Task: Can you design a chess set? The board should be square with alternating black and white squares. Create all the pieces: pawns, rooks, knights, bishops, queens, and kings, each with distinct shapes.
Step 5252:
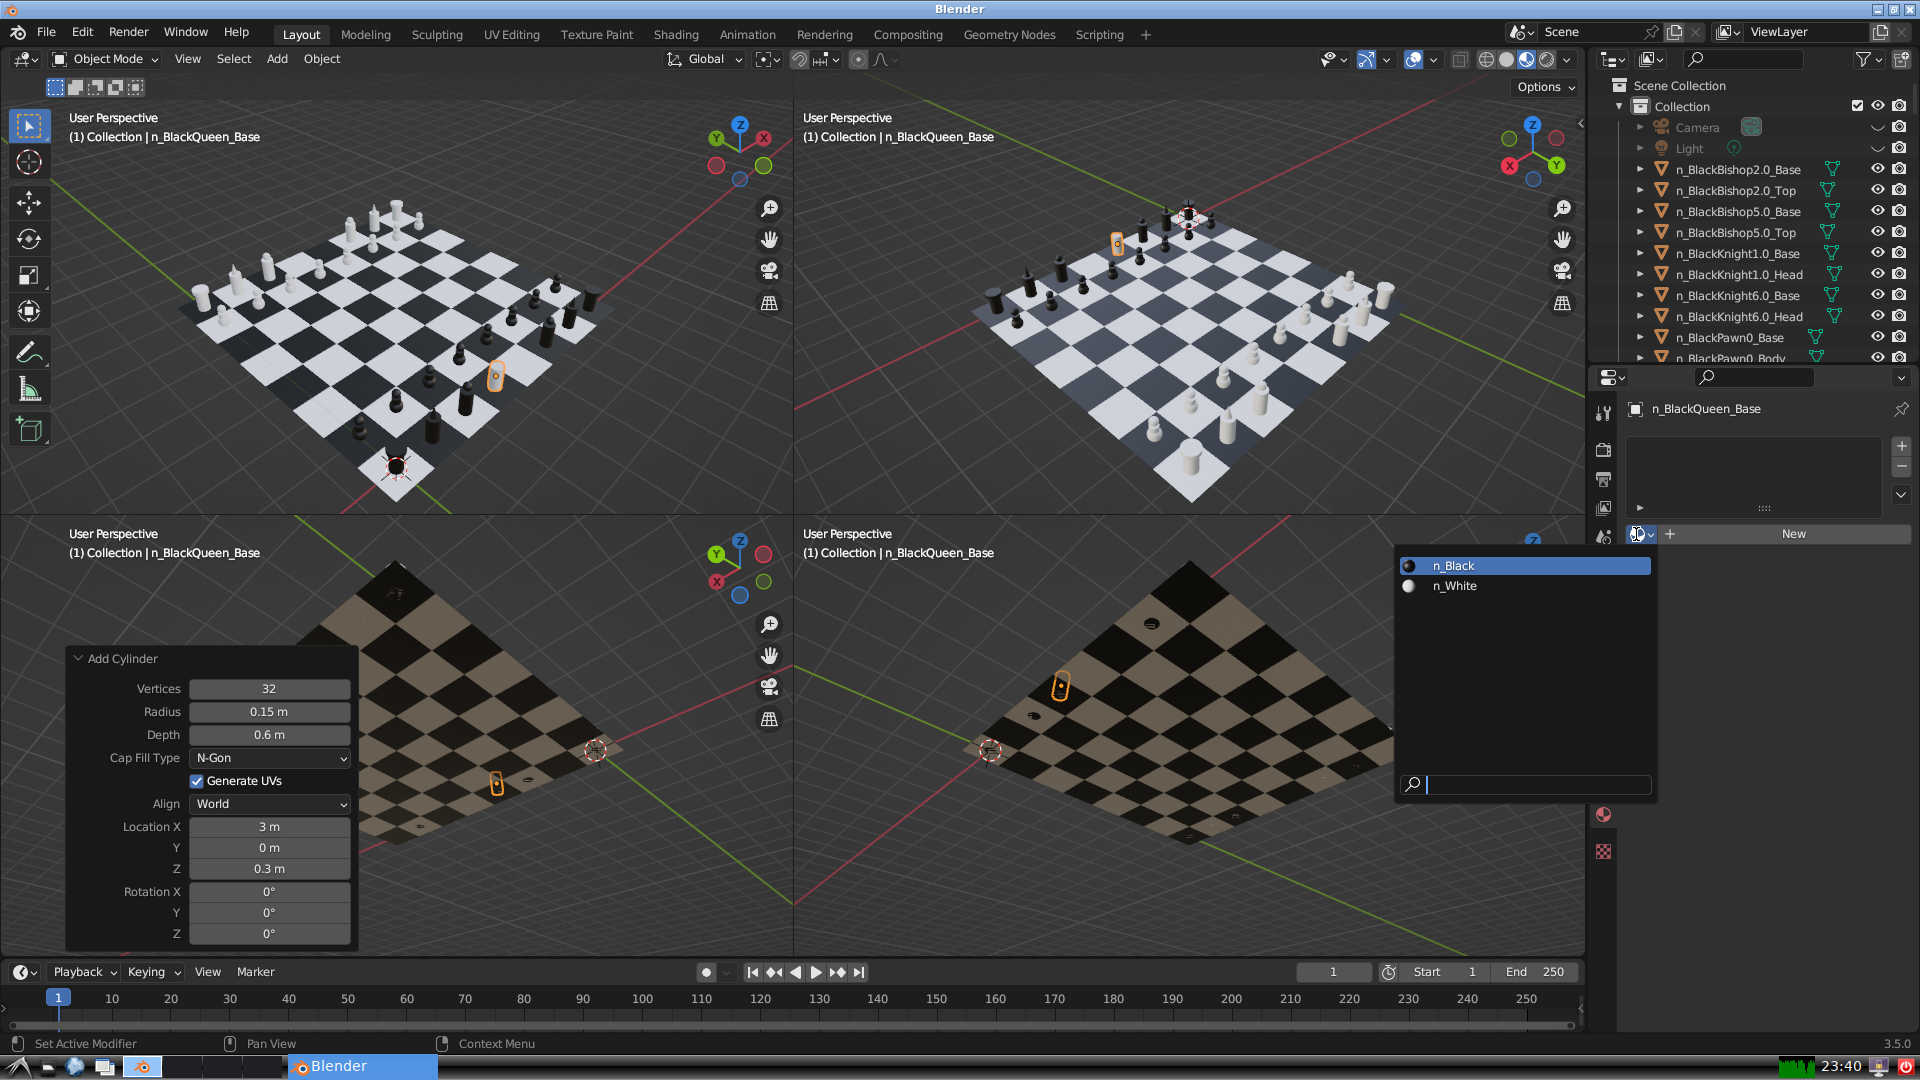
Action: input_text: n_Black